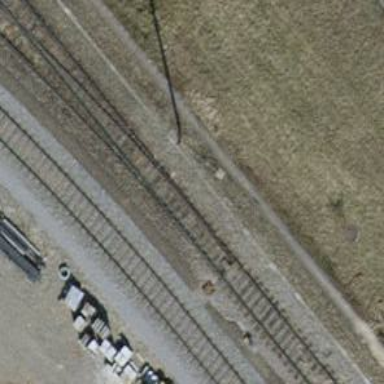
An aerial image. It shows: Railway yard with electrified tracks and single track.